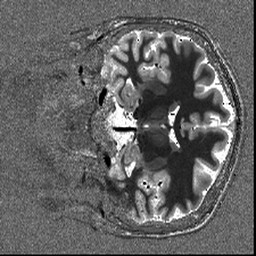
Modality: T1map
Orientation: coronal
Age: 23
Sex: female